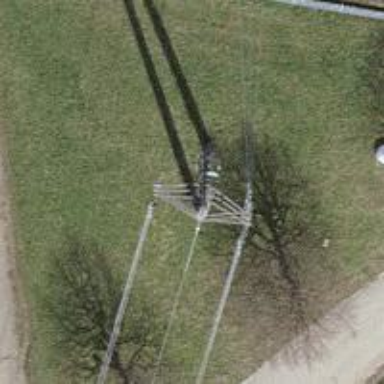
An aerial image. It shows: Three power lines with cables.